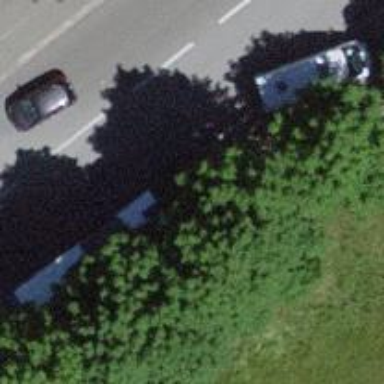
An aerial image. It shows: Avenue lined with broadleaved trees.